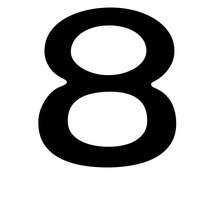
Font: Gluten_Regular